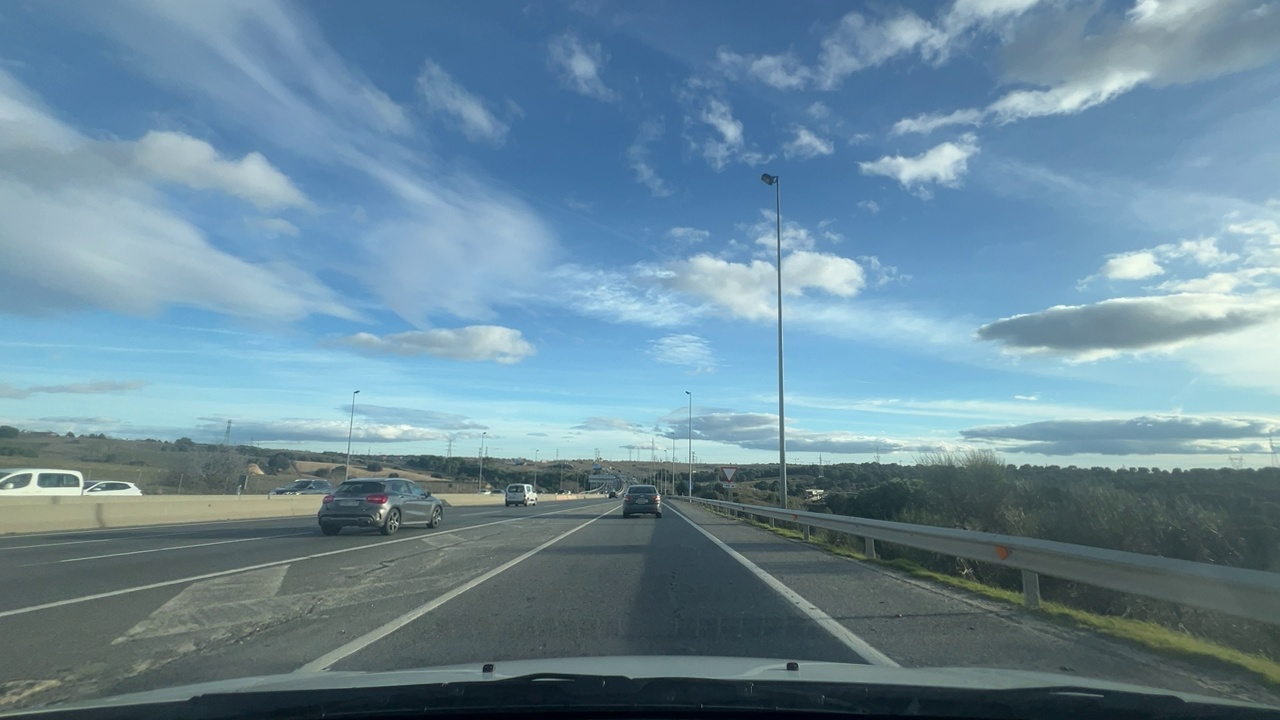
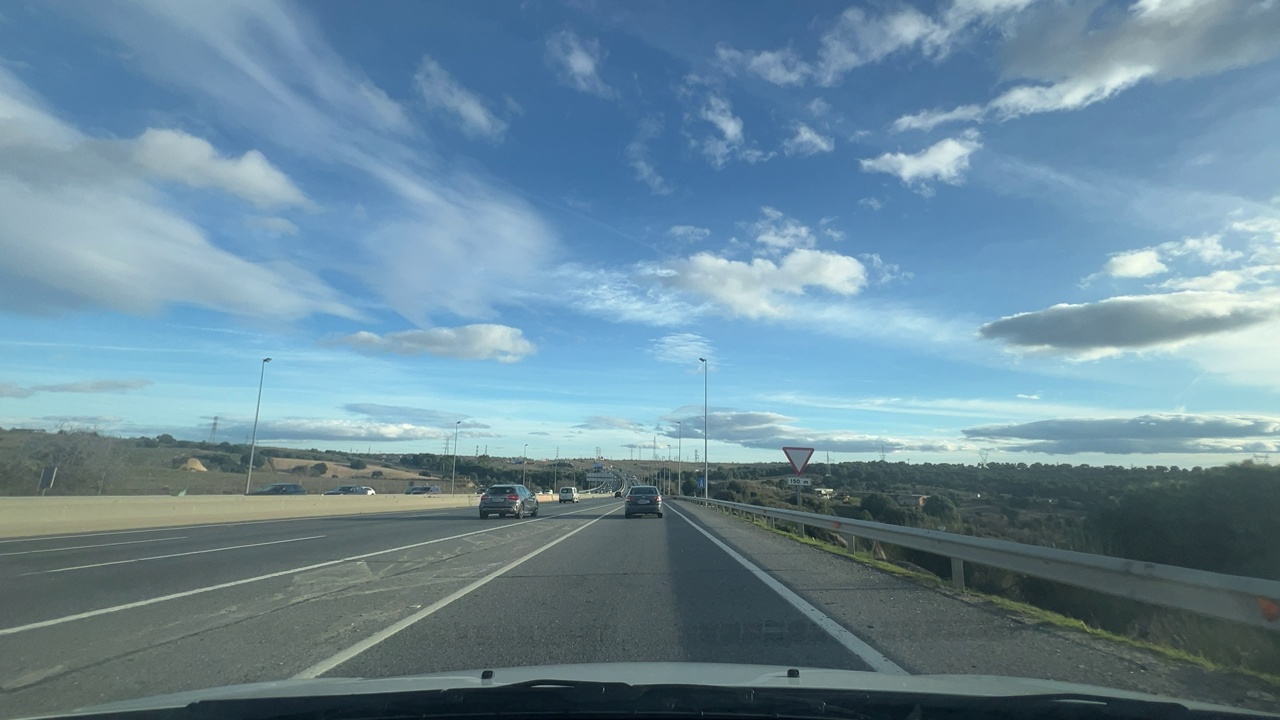
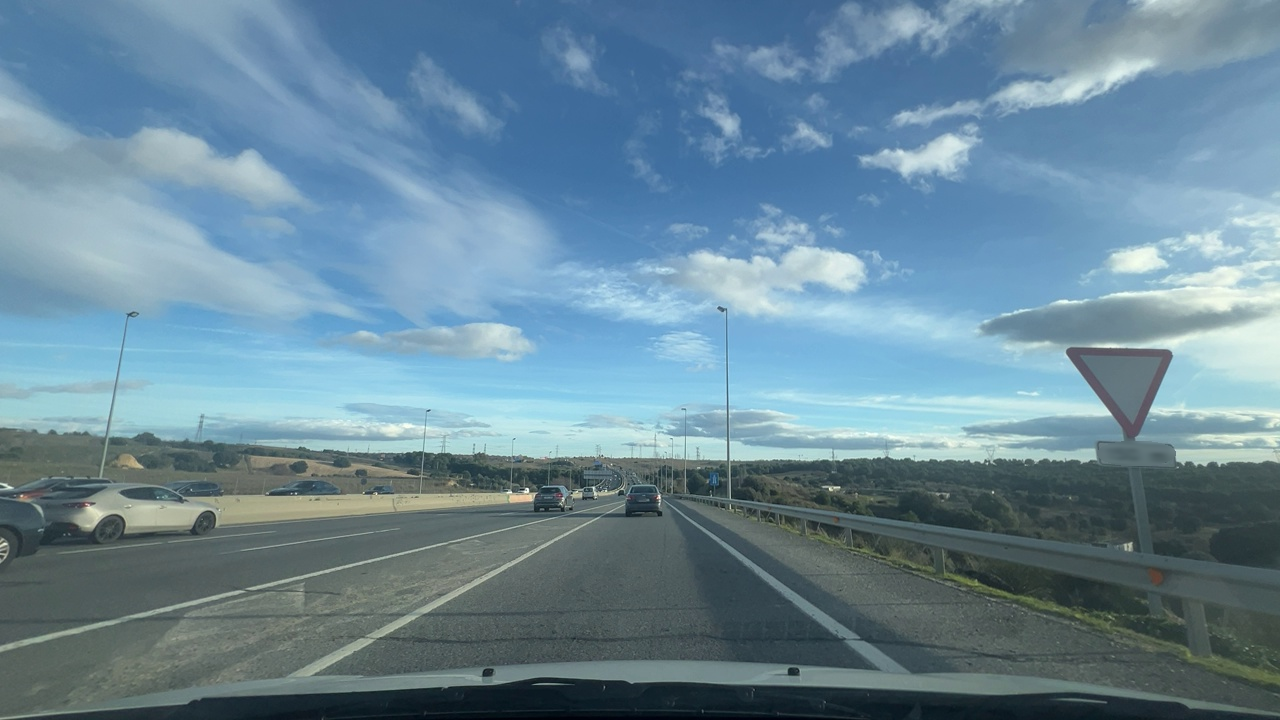
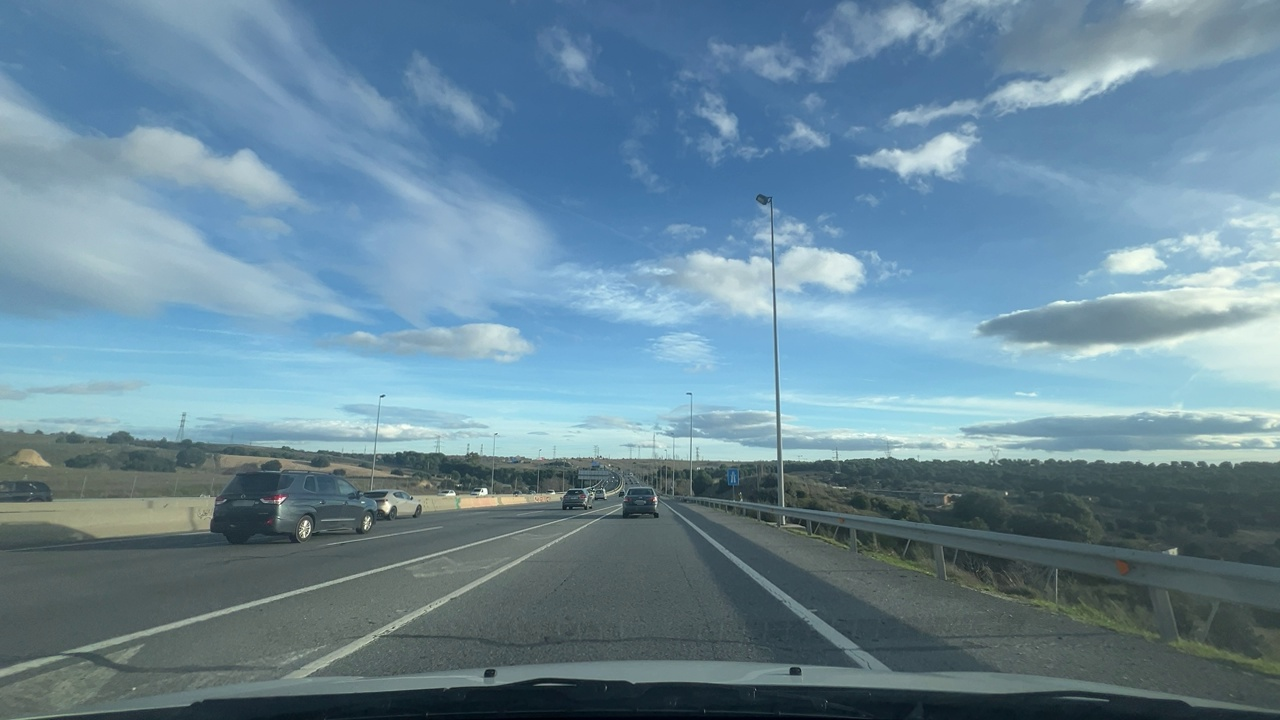
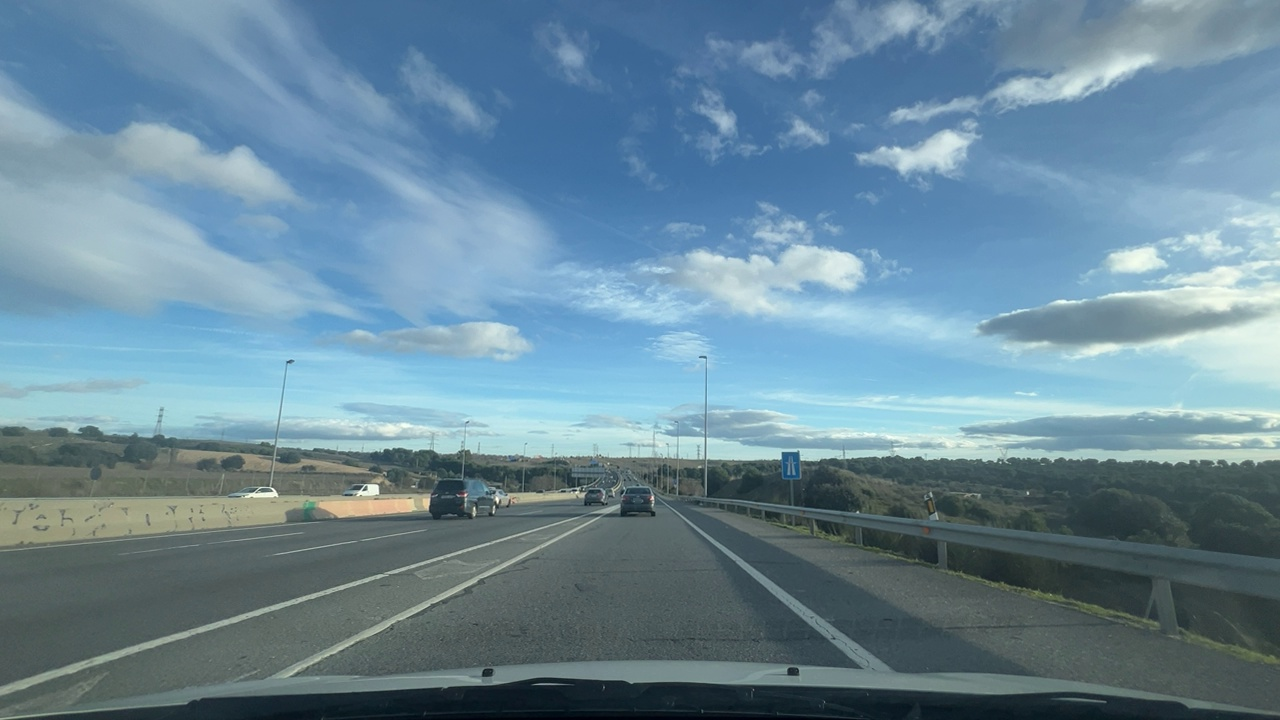
Situation: Merging lane
Question: Is the ego vehicle currently traveling within an acceleration or merge lane?
Answer: Yes
Reasoning: The ego vehicle is positioned in a lane that widens and is designed for merging onto the main road, which is characteristic of an acceleration lane.

Situation: Merging lane
Question: Is there an adjacent acceleration lane merging into the ego lane?
Answer: No
Reasoning: The ego vehicle is already in the acceleration lane itself, so there is no separate adjacent lane merging into it.

Situation: Merging lane
Question: Do the outer lane markings of an adjacent lane converge into the ego lane?
Answer: No
Reasoning: Since the ego vehicle is in the acceleration lane, there is no adjacent lane converging into it; the lane markings remain separate.